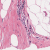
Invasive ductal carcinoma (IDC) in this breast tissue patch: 0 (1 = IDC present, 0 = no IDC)